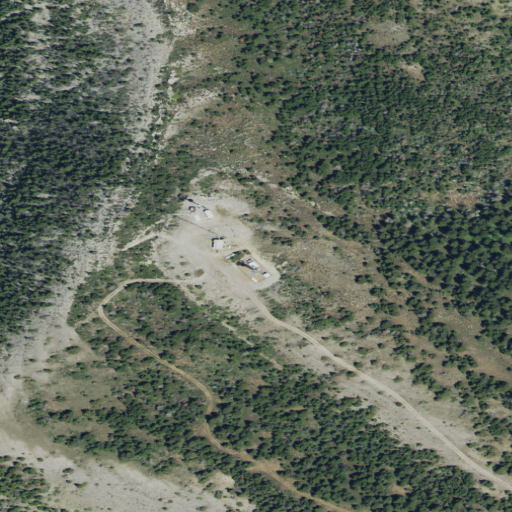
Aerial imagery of mountain in Montana named Tiger Butte containing evergreen forest, shrub, and medium intensity development